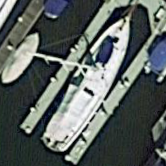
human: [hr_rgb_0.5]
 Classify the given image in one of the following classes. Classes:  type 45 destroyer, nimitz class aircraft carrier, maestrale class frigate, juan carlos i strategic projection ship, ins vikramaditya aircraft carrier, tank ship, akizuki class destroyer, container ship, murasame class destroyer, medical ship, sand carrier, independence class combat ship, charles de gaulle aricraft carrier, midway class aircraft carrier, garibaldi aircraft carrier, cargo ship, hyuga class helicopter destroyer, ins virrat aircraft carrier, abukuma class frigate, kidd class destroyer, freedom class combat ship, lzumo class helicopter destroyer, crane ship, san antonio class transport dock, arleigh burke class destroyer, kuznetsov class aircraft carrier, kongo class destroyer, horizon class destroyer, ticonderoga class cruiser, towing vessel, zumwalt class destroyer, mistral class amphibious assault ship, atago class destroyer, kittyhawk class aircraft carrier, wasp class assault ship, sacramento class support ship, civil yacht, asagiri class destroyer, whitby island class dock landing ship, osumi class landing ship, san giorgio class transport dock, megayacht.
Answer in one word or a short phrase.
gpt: Civil yacht